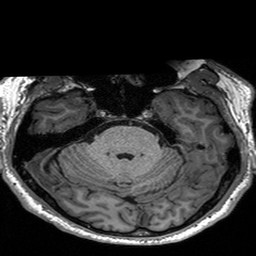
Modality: T1w
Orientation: coronal
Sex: male